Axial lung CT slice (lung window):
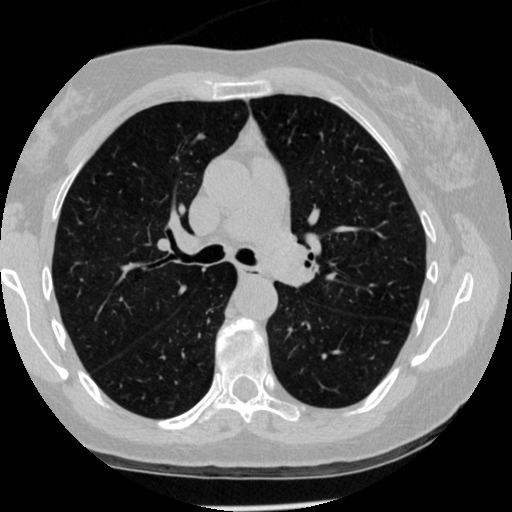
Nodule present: no